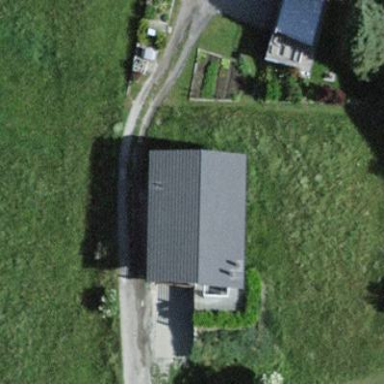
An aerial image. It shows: Simple and straightforward house.